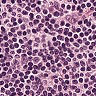
Metastatic tissue present: no